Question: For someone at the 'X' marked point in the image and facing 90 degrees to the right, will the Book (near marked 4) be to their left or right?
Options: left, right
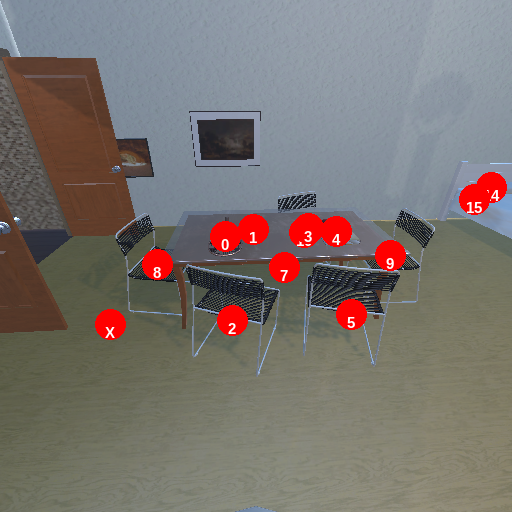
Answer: left